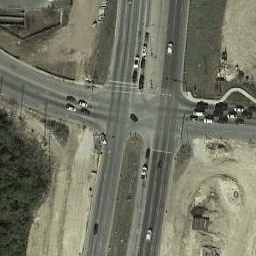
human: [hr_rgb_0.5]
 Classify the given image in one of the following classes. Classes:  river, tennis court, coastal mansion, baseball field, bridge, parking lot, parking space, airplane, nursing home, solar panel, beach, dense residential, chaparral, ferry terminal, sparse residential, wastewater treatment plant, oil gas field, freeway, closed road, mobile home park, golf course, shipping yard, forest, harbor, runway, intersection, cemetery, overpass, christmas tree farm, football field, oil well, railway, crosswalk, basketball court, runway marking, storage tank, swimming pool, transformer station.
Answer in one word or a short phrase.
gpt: intersection